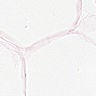
Metastatic tissue present: no